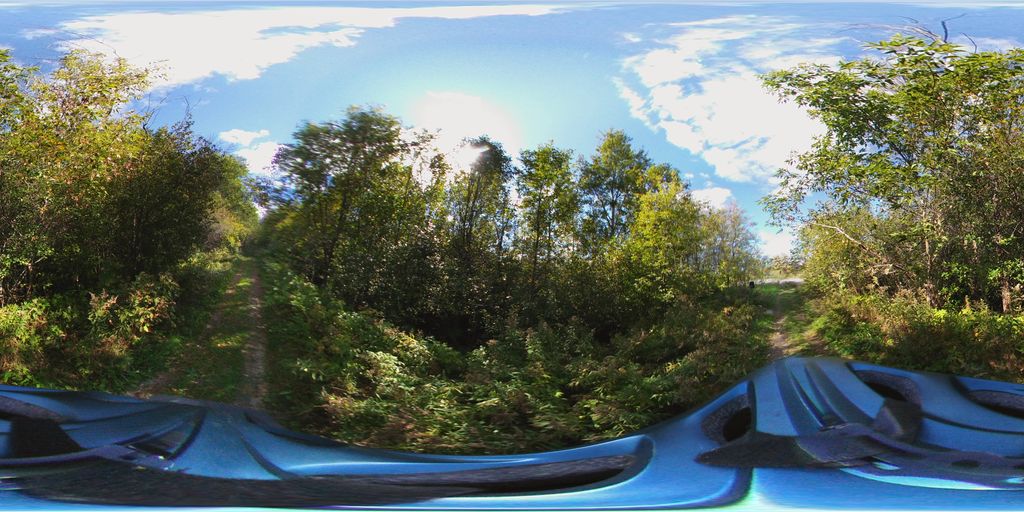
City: ottawa-gatineau